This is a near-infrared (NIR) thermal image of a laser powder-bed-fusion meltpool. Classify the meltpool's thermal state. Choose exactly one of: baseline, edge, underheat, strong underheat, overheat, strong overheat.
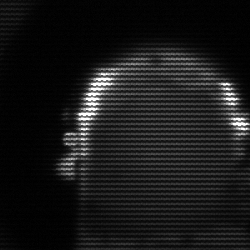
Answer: baseline